Question: I need to plot an histograms and a graph in the same plot. I am having problem with ggplot2 becouse the dataset is very big.
What can I do?
Here an example
'''
lambda=seq(0,1,length.out=100)
b1=lambda^2
b2=lambda^2+1
b=cbind(b1,b2)
perc=rnorm(100)
matplot(lambda,b)
hist(perc)
'''
Thanks for help :D
Sorry my question was not very clear.
I need to have the b and the histogram overlapped in the same plot.
Something like the plot in this slide.

This time i can not use ggplot becouse the dataset is too big and it takes to much times.
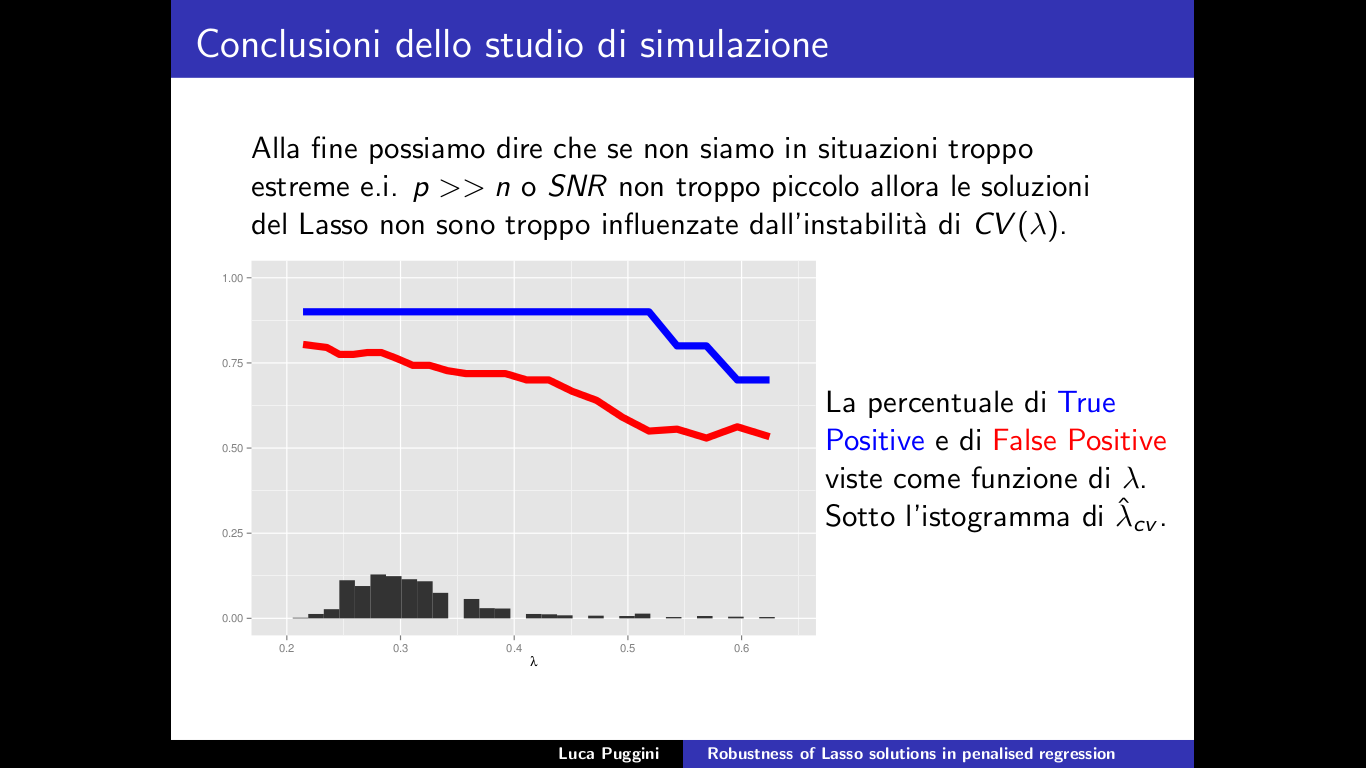
Answer: You are not (yet) using 'ggplot2', and if you do you will need other commands to control layout, but what i think you want (for base graphics) is the 'par' command.
'''
lambda=seq(0,1,length.out=100)
b1=lambda^2
b2=lambda^2+1
b=cbind(b1,b2)
perc=rnorm(100)
par(mfrow = c(2,1))
matplot(lambda,b)
hist(perc)
'''
This yields the 'matplot' as the top chart, and the 'hist' as the second chart.
If you want side-by-side, use 'par(mfrow = c(1,2))'.
As noted in the comments, if you want them on top of each other call 'par(new = TRUE) in between the plot commands as follows:
'''
matplot(lambda,b)
par(new = TRUE)
hist(perc)
'''